Question: I want to create a block game where you can drag blocks. I'm looking for the friendliest drag behavior. It should only move horizontal or vertical, and 1 block position only. It should snap (ease to desired target position), cause you cannot release it in the middle (in between blocks). It should kinda behave like an iPhone switch button, but in a cross. I have tried to do it by check the angle of the mouse to the original position of the block, to check which direction it should move. I want it always to go move through the center (original position). I mean; it cannot animate from the left position to the upper position, it should animate to the center first.
The blocks are top-left aligned and there is spacing between the blocks.
What is the best way to do this?

This is my current code. It currently moves into upon the direction, but doesn't animate to the point.
'''
package nl.stroep.games.behaviors
{
import flash.display.DisplayObject;
import flash.events.Event;
import flash.events.MouseEvent;
import flash.geom.Point;
import nl.stroep.games.boxgame.Setting;
/**
* Target dragging behavior
* @author Mark Knol
*/
public class CrossDragBehavior
{
private static const HALF_PI:Number = Math.PI / 2;
private static const QUART_PI:Number = HALF_PI / 2;
private var _target:DisplayObject;
private var _targetPosition:Point;
public function CrossDragBehavior(target:DisplayObject)
{
_target = target;
_target.addEventListener(MouseEvent.MOUSE_DOWN, handleMouse);
_target.stage.addEventListener(MouseEvent.MOUSE_UP, handleMouse);
}
private function handleMouse(e:MouseEvent):void
{
switch(e.type)
{
case MouseEvent.MOUSE_DOWN:
{
_targetPosition = new Point(_target.x, _target.y);
_target.addEventListener(Event.ENTER_FRAME, update);
update(null);
break;
}
case MouseEvent.MOUSE_UP:
{
_target.removeEventListener(Event.ENTER_FRAME, update);
break;
}
}
}
private function update(e:Event):void
{
var mouseX:Number = _target.parent.mouseX;
var mouseY:Number = _target.parent.mouseY;
var dx:Number = mouseX - _targetPosition.x;
var dy:Number = mouseY - _targetPosition.y;
var angle:Number = Math.atan2(dy, dx);
//trace(angle);
var directionX:int = 0;
var directionY:int = 0;
if (dx * dx + dy * dy > Setting.BLOCK_WIDTH * Setting.BLOCK_WIDTH) // minimum distance before snap
{
if (angle < 0 * HALF_PI - QUART_PI) { directionX = 0; directionY = -1; }
else if (angle < 1 * HALF_PI - QUART_PI) { directionX = 1; directionY = 0; }
else if (angle < 2 * HALF_PI - QUART_PI) { directionX = 0; directionY = 1; }
else if (angle < 3 * HALF_PI - QUART_PI) { directionX = -1; directionY = 0; }
else { directionX = 1; directionY = 0; }
}
_target.x = _targetPosition.x + (directionX * (Setting.BLOCK_WIDTH + Setting.BLOCK_DISTANCE))
_target.y = _targetPosition.y + (directionY * (Setting.BLOCK_HEIGHT + Setting.BLOCK_DISTANCE))
}
public function set target(value:DisplayObject):void
{
_target = value;
}
}
}
'''
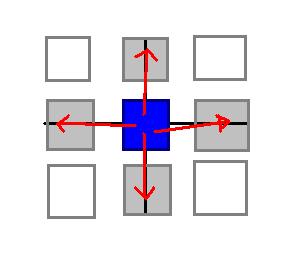
Answer: The best way to do this is probably something you may have to find out by yourself.
As in any application, start simply, break down your problem into chunks, try to identify problematic issues, then implement a first structure, flexible enough to be improved upon.
I don't understand every aspect of your game...
'''
"cause you cannot release it in the middle" //middle of what, of the cross?
"I want it always to go move to the center." // how's that possible?
"It should only move horizontal or vertical, and 1 block position only"
"It should kinda behave like an iPhone switch button, but in a cross"
'''
Personally, I find all these lines confusing. How can it be in a cross, if it's only moving by one block?
Setting aside these issues , you could start by creating a Block class.
What does it need to do?
'''
- Move Up
- Move Down
- Move Left
- Move Right
'''
here you have the choice to implement a single method or a method per movement. Your choice :)
If you know where the Block goes then it's easy to make it snap. With a tweening method, you simply need a destination point, a delay and an ease function to make it move smoothly.
Directions are not too difficult too, in a mouse move you can easily compute the direction, when you have the direction, you have the destination. If you have the destination , you have the method.
So to sum up, some of the properties & methods your Block class may have...
'''
private var left:int = 0;
private var right:int = 1;
private var top:int = 2;
private var down:int = 3;
private var tweenDelay:Number = .5;
// event listeners
private function mouseDownListener(event:MouseEvent):void{};
private function mouseUpListener(event:MouseEvent):void{};
private function mouseMoveListener(event:MouseEvent):void{};
//get a couple of coordinates, feed them to the method &
//return an int (or a String )
private function getDirection(params:Object):int;
private function tweenBlock( direction:String ):void{}
'''
Throw a few Booleans in to limit the movements of your Block, or use a Rectangle not to go out of bounds. Voila! :)
I've probably forgot or overlooked some stuff but this should get you started.
On the other hand, if you already know all of the above and are stuck, please tell us exactly what the issue is and it may be possible to be more helpful.